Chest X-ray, AP view. Patient: 50 years old, sex M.
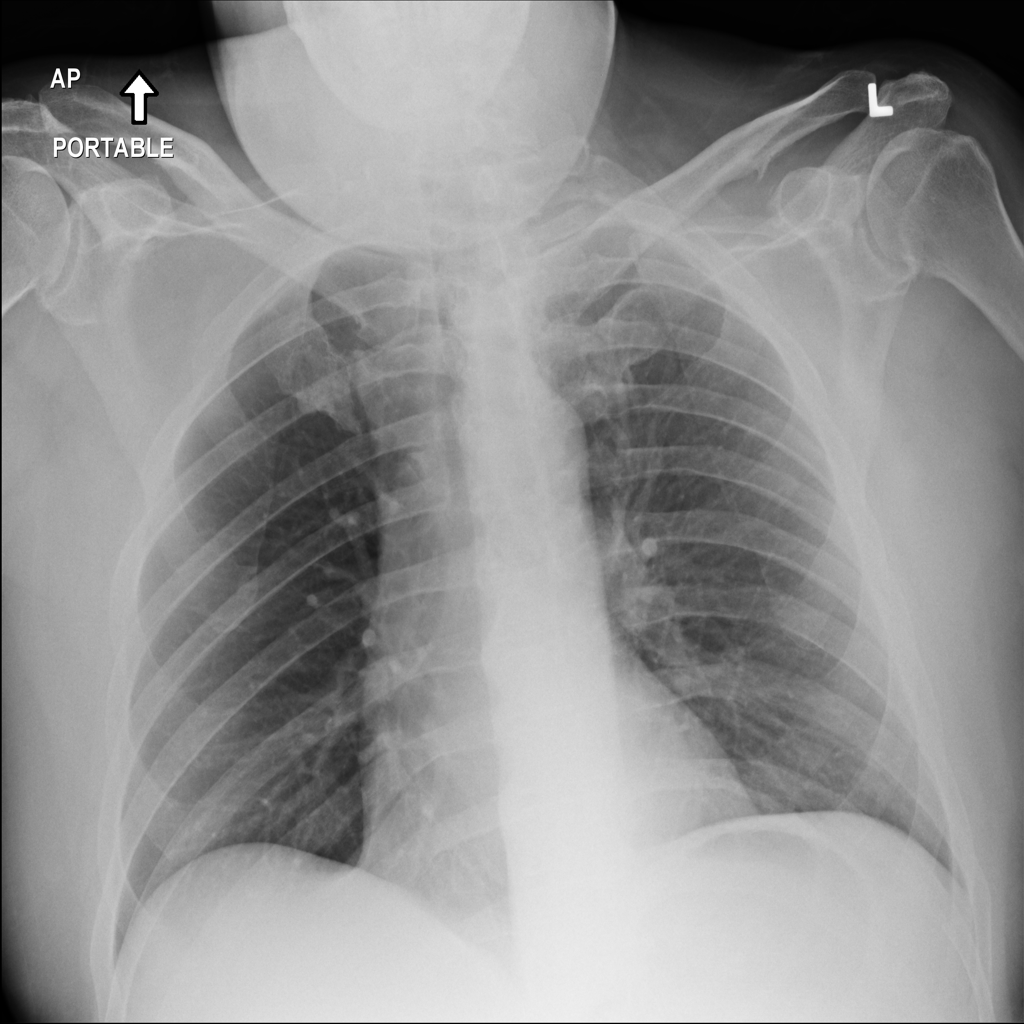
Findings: No Finding